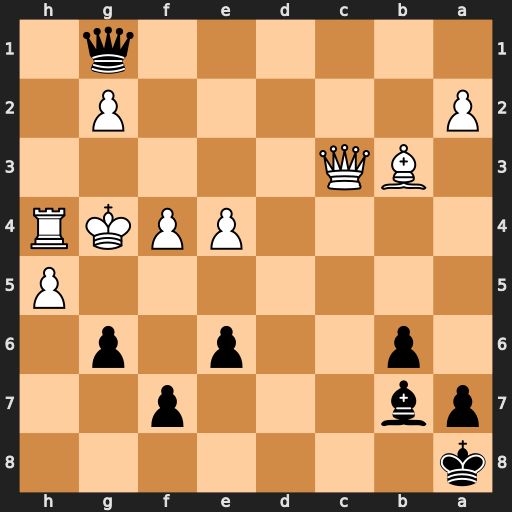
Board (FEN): k7/pb3p2/1p2p1p1/7P/4PPKR/1BQ5/P5P1/6q1
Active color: b
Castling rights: -
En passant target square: -
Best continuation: Qxg2+ Qg3 f5+ Kg5 Qxg3+